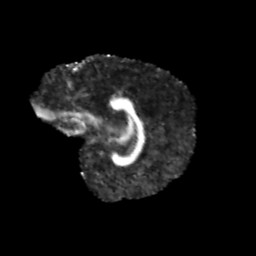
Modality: FA
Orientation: sagittal
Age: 11
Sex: male
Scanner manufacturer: siemens
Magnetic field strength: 3 T
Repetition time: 3.8 s
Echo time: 0.07 s